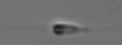
Label: flagellate_morphotype3